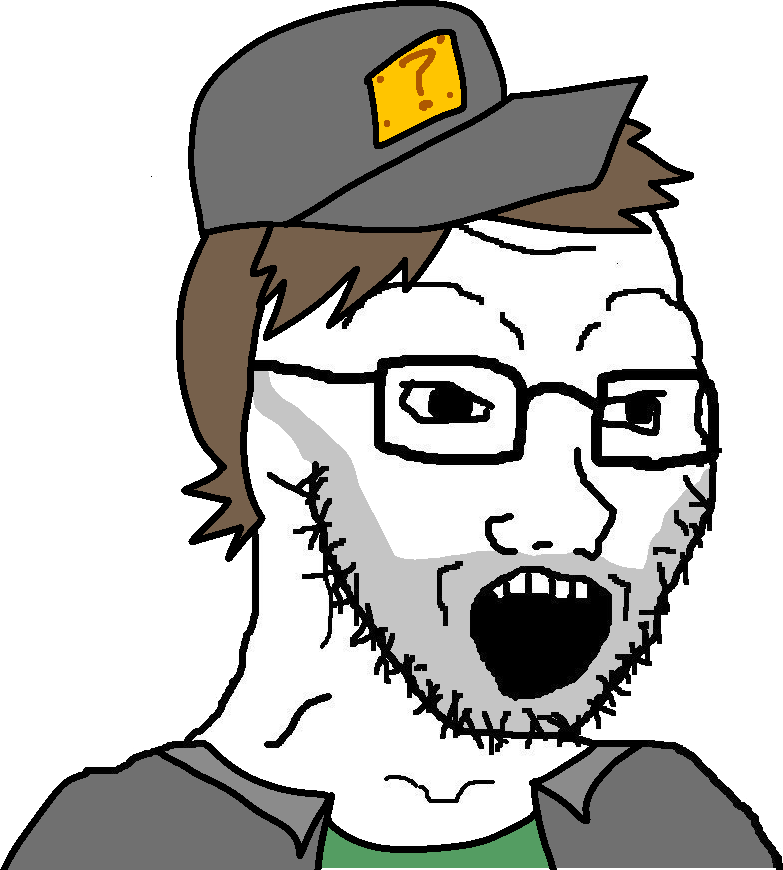
Label: 5_Soyjak